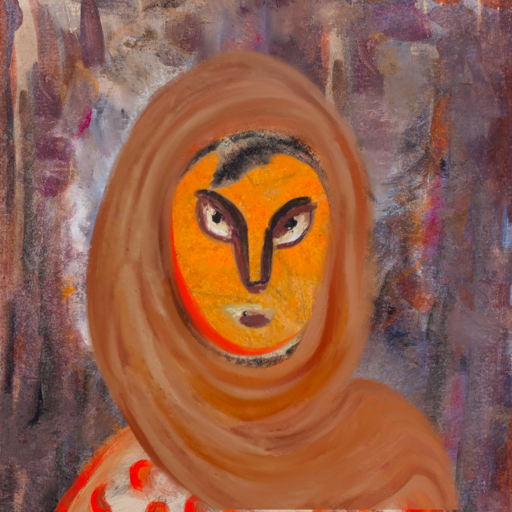
Background: Hypocrite, Head And Neck Front: Sisters, Face Front: After_Raid, Bust: Rupkatha, Hair Front: Childish, Head Accessory: Pious_Lady_Scarf, Second Necklace: Blank, Necklace: Blank, Baby: Blank